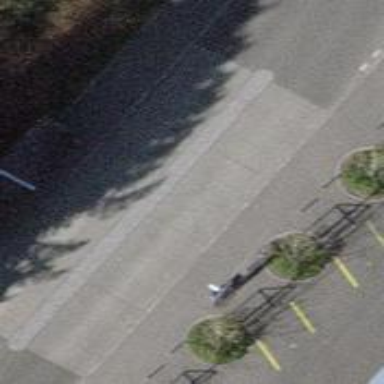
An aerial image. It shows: Public transport stop position.